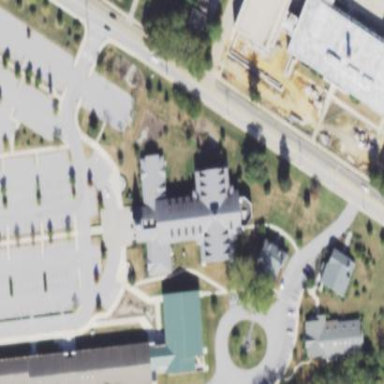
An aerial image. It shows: Building that serves as place of worship.